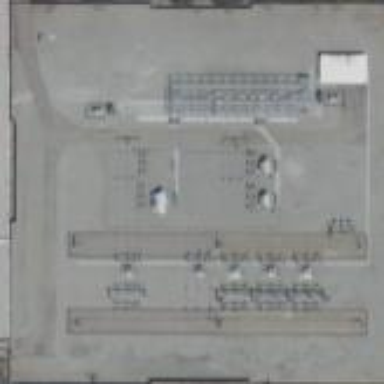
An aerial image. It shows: Power substation.